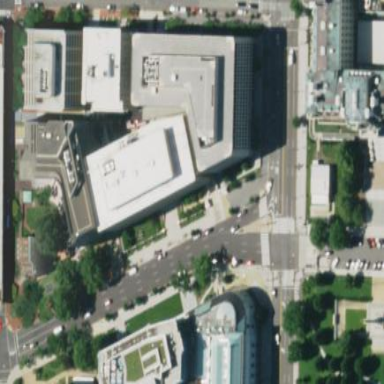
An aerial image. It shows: Government office building.